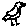
Label: bird